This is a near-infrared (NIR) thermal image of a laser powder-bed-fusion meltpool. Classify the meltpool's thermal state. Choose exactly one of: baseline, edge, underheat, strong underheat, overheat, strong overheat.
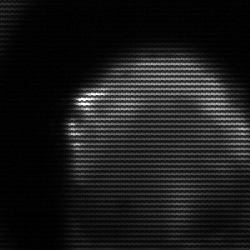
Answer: edge